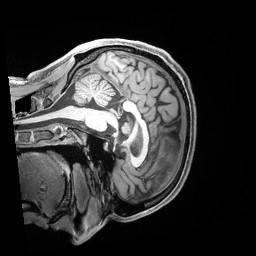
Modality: T1w
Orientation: sagittal
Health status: healthy
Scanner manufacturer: siemens
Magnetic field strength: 3 T
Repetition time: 2.4 s
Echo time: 0.00222 s